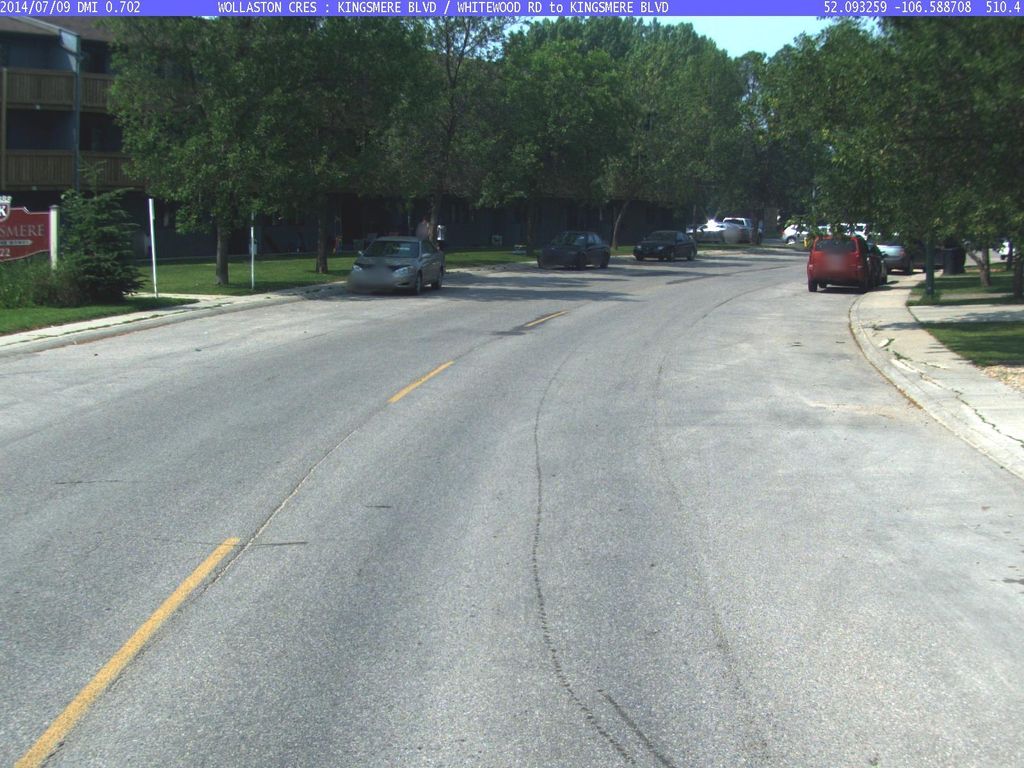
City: saskatoon